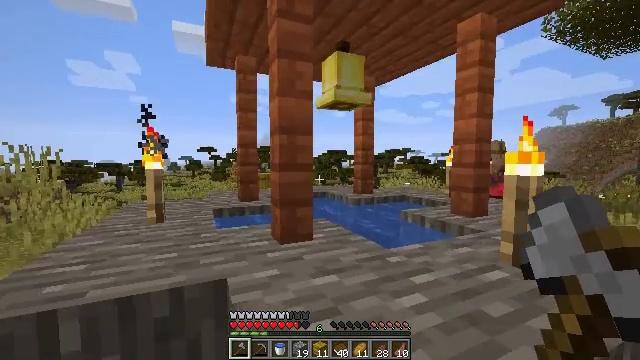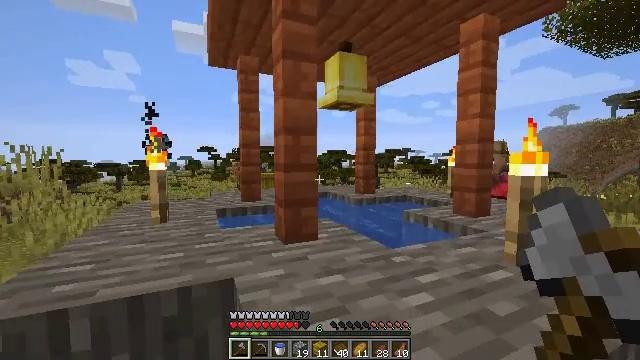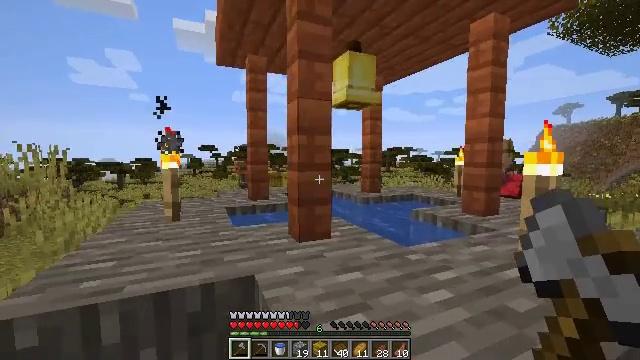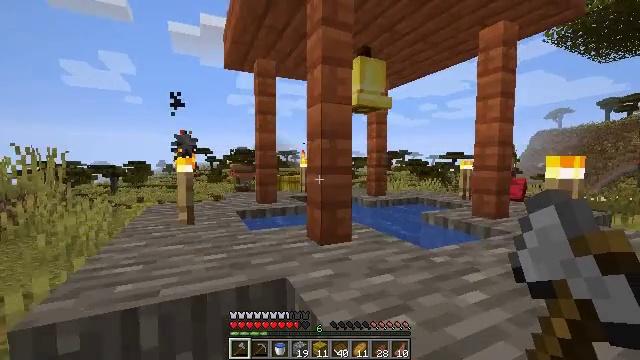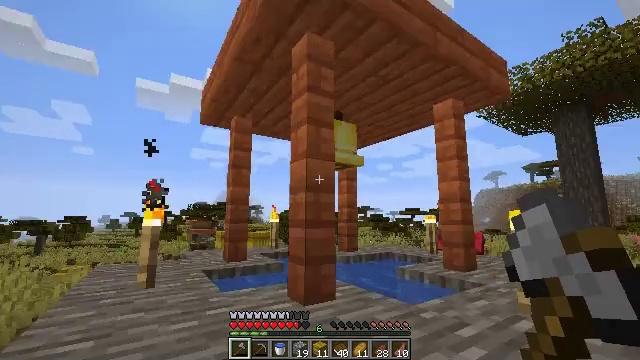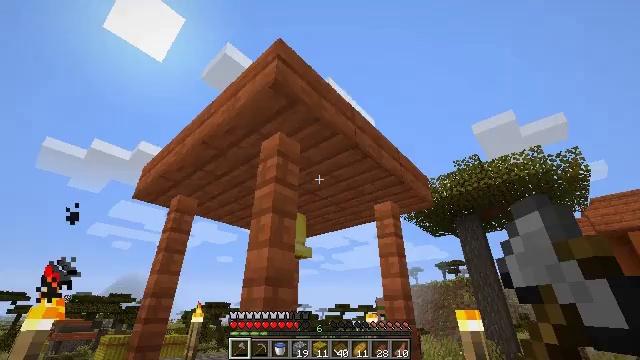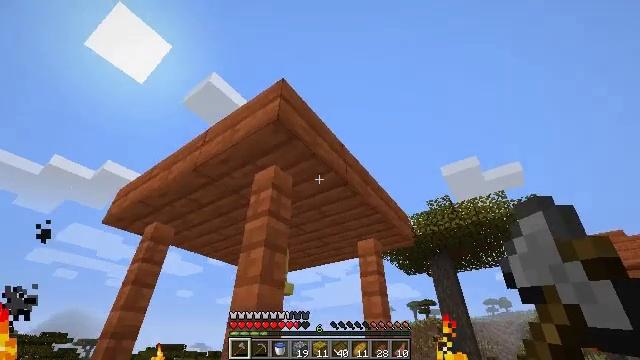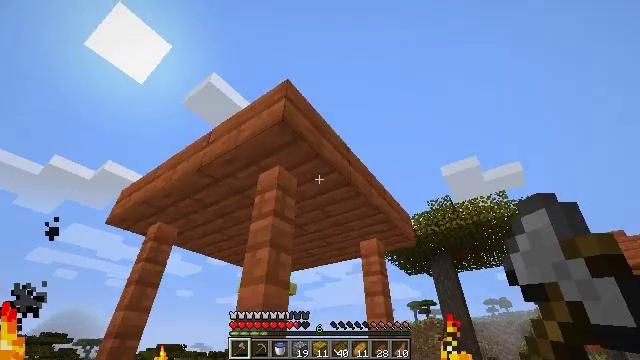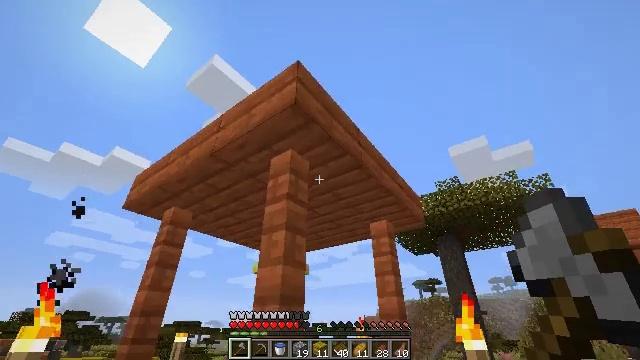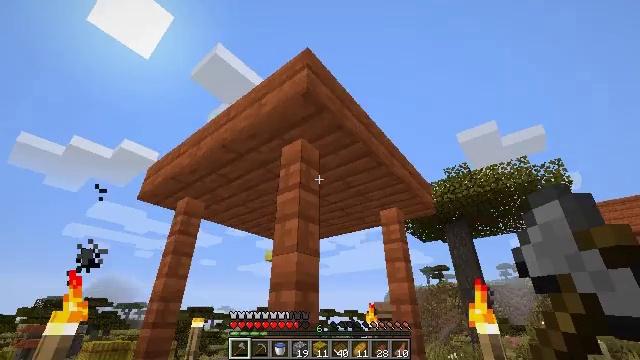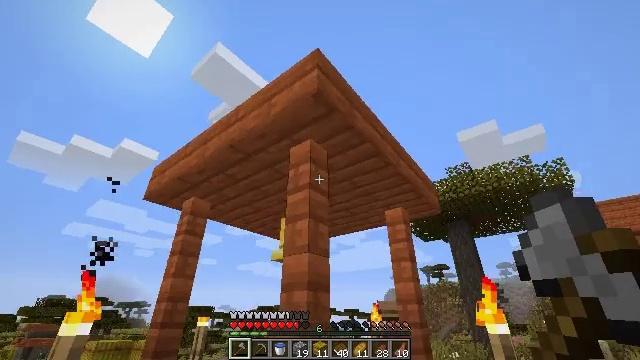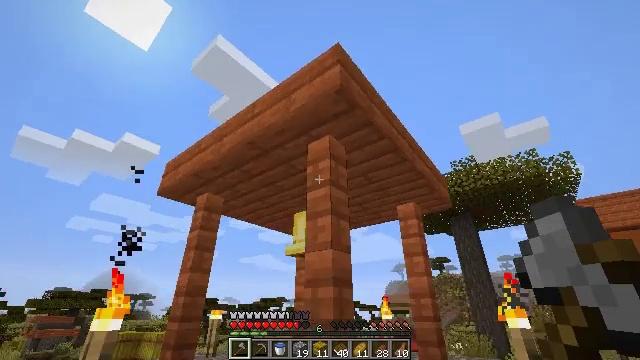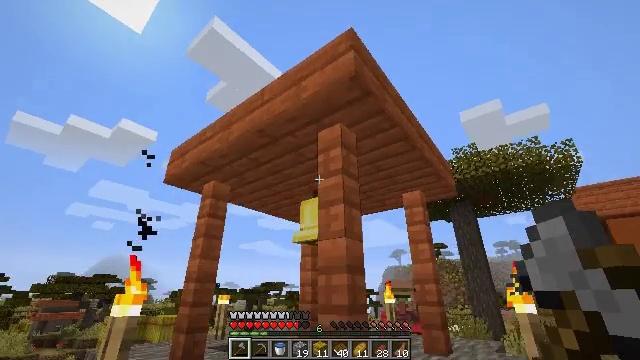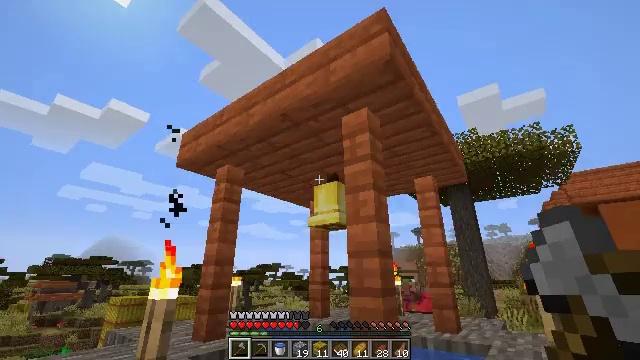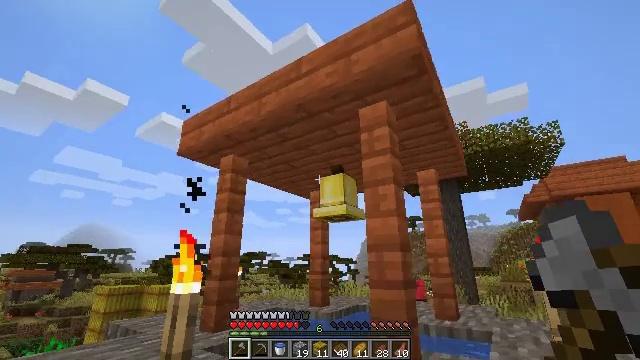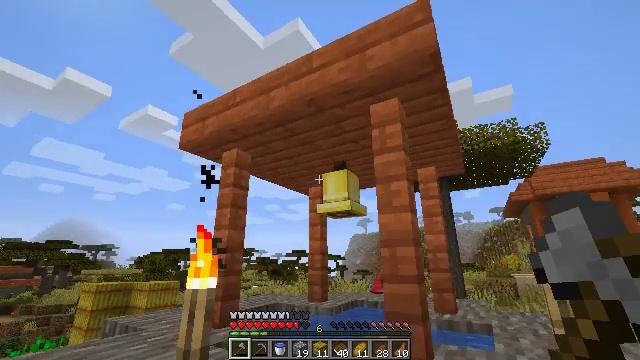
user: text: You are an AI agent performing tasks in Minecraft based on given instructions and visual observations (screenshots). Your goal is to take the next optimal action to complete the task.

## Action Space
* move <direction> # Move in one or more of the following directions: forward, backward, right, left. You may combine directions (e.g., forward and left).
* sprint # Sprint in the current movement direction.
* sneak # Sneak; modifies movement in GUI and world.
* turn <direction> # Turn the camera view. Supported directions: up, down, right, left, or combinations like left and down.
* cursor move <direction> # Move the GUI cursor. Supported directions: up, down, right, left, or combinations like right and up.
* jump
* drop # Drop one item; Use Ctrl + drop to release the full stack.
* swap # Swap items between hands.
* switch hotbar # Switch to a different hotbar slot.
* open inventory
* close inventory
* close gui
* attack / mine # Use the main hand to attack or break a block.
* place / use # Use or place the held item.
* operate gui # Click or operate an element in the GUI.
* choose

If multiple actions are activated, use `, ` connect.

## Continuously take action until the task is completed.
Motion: motion action
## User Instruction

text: Mine the acacia fence.
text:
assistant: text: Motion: move forward and move left
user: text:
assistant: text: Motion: move left
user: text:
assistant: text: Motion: move left, turn right
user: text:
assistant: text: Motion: move left, turn right and up
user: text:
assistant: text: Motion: move left, turn right and up
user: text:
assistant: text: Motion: turn right and up
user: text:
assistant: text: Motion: no_op
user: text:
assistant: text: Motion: turn left and down
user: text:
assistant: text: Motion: turn left and down
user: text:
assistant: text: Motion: move left
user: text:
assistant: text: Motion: move left, turn down
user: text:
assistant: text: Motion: move left, turn down
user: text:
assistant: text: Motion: move left, turn right and down
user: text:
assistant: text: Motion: move left, turn right and down
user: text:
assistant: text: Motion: move left, turn right
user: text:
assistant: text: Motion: turn right
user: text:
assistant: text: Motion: turn right
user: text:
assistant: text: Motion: no_op
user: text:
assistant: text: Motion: use / place
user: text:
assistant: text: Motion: use / place
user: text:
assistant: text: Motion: turn right, use / place
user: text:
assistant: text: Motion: turn right
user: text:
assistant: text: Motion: no_op
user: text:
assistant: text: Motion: no_op
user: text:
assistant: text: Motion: use / place
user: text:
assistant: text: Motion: use / place
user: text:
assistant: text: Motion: use / place
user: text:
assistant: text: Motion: no_op
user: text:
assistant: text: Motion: no_op
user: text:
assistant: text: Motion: move left